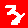
Digit: 3